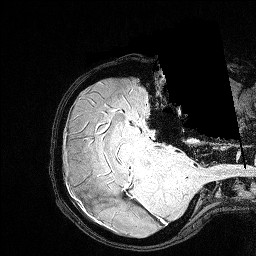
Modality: FLASH
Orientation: axial
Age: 24
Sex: female